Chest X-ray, AP view. Patient: 31 years old, sex M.
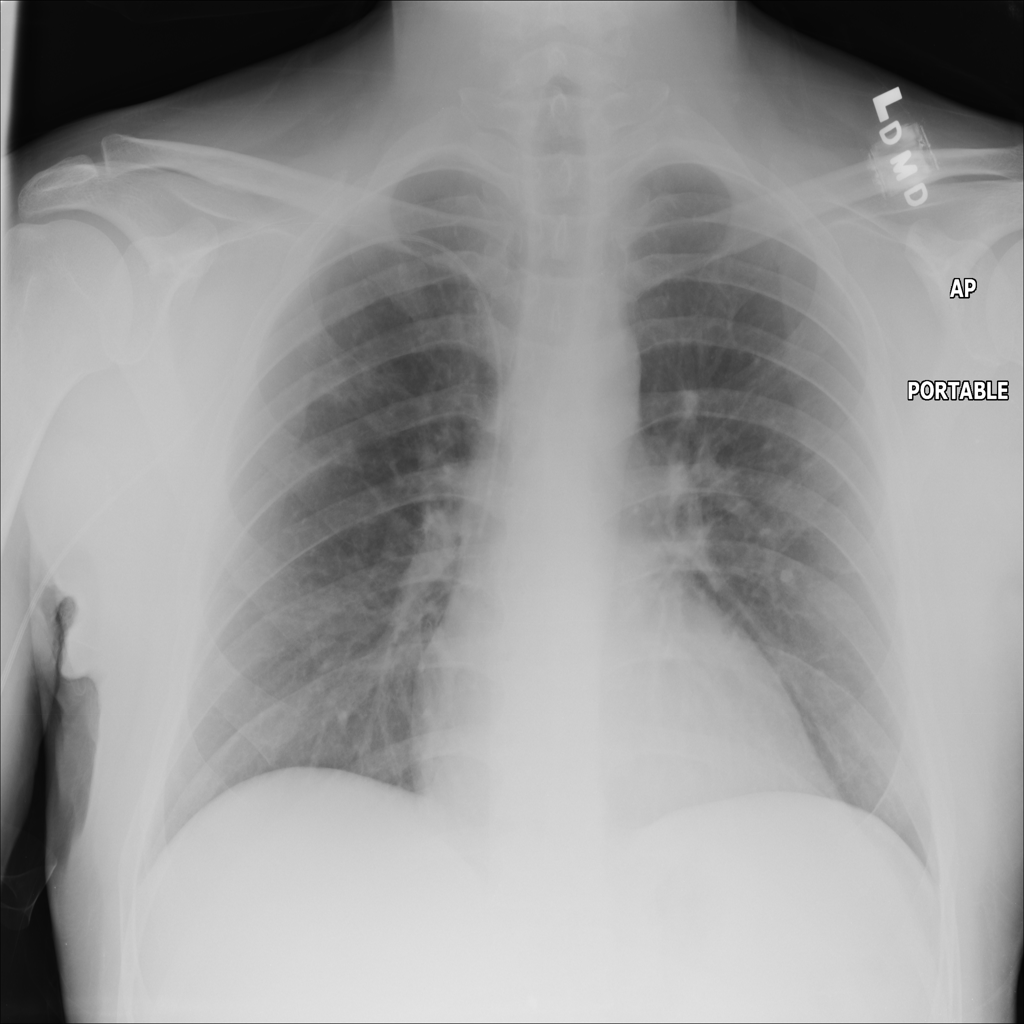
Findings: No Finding